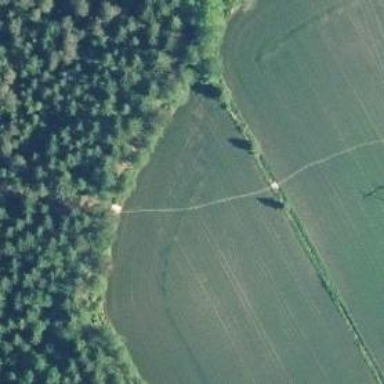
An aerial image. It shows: Path.